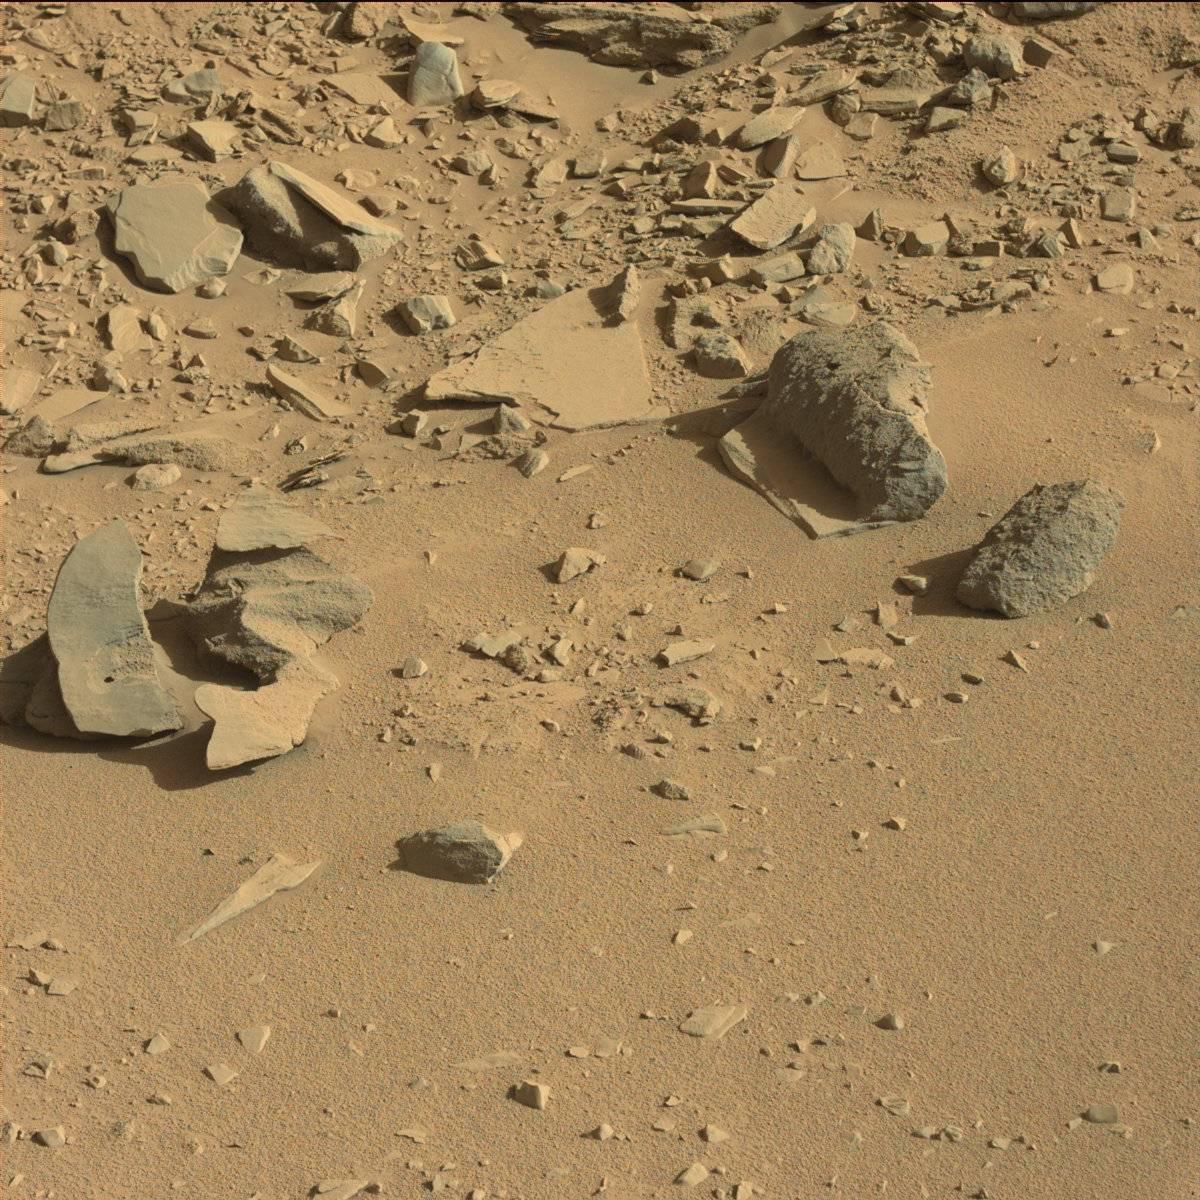
Terrain classes present: Bedrock, Sand / Soil